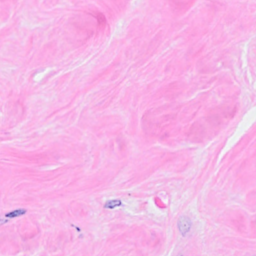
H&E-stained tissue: Breast